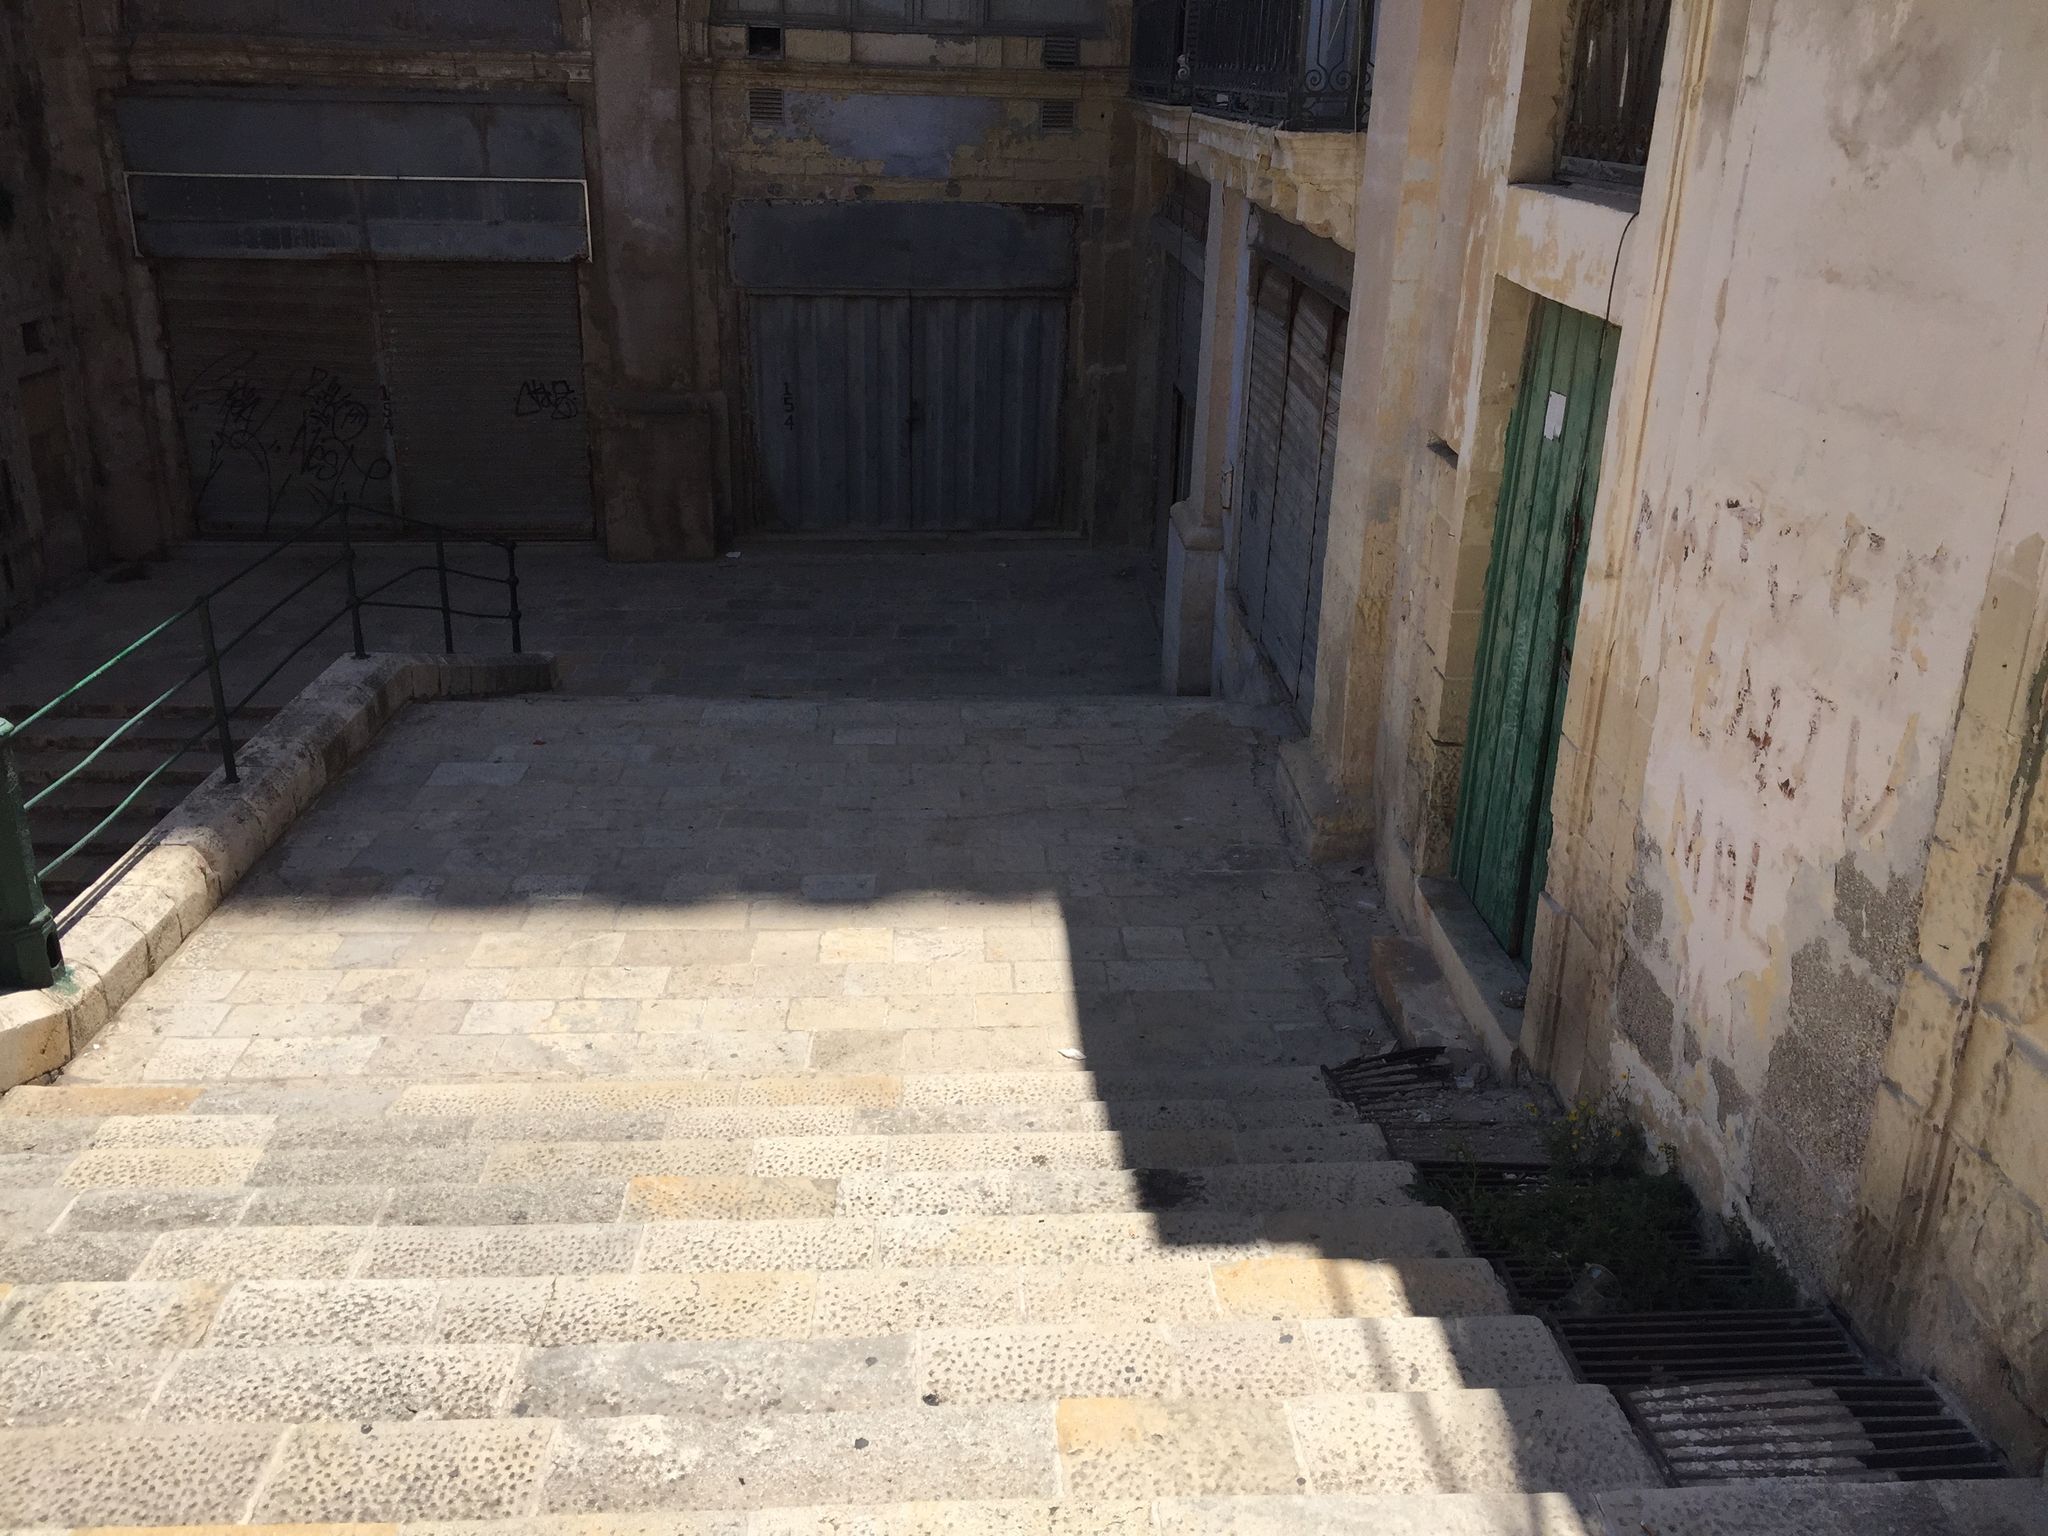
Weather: snowy
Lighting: day
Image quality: good
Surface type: walking surface
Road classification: steps
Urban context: urban centre
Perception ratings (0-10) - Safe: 4.09, Lively: 3.05, Beautiful: 3.11, Boring: 5.11, Depressing: 4.47, Wealthy: 2.65